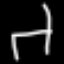
Label: chair